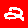
Digit: 2